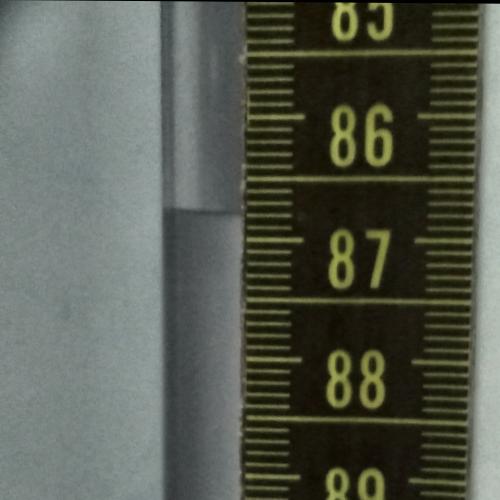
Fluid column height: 86.8 cm